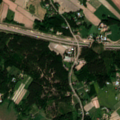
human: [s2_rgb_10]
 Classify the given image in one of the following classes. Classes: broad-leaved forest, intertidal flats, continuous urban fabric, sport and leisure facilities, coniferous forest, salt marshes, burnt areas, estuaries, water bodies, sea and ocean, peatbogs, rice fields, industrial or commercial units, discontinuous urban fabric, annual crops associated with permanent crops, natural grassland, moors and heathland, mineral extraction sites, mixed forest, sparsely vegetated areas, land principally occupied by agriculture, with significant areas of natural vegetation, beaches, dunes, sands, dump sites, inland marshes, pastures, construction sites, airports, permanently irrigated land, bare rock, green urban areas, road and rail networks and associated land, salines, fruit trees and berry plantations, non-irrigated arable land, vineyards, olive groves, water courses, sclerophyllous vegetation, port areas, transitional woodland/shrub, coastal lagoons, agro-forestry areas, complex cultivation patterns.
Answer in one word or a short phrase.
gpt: discontinuous urban fabric, non-irrigated arable land, land principally occupied by agriculture, with significant areas of natural vegetation, broad-leaved forest, coniferous forest, inland marshes